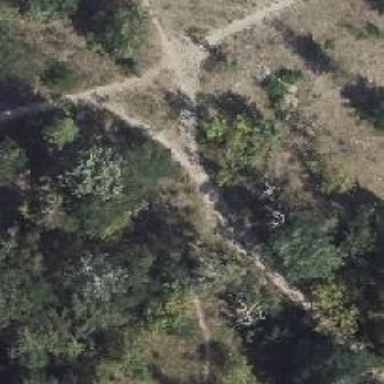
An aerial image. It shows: Dirt path.